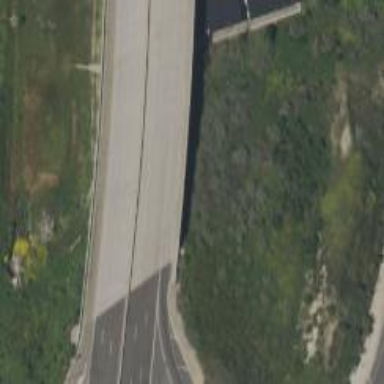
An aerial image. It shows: Primary highway bridge that is also expressway.